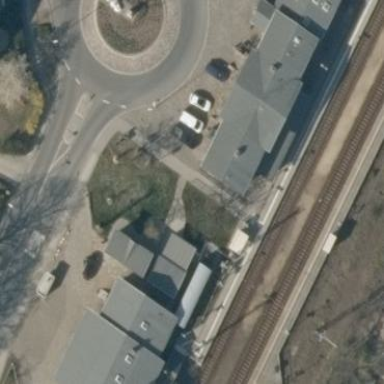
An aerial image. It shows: Train station building.